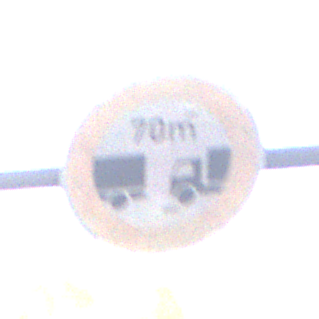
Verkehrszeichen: VerbotUnterschreitenMindestabstand
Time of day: MorningAfternoon
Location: Outdoor (Suburban)
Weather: PartlyCloudy
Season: NotSpecified
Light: Natural